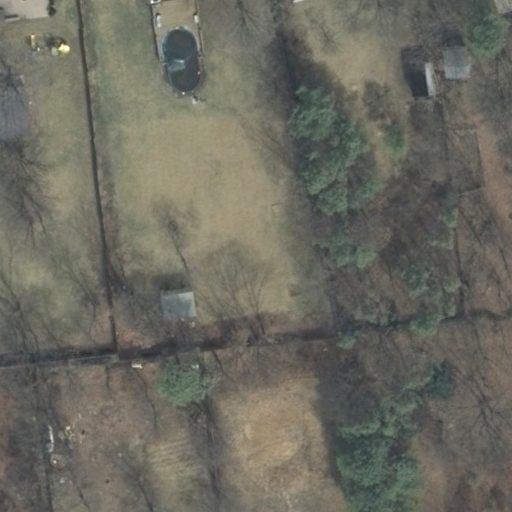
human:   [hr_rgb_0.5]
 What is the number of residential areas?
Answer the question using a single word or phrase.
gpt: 1

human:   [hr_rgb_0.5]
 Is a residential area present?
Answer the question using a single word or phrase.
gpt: yes

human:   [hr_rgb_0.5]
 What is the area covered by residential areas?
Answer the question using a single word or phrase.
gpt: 10611m2

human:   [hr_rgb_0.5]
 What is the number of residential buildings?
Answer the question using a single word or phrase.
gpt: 0

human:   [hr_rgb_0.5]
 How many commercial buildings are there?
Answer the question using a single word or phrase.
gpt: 0

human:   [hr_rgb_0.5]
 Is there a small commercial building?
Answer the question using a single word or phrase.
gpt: no

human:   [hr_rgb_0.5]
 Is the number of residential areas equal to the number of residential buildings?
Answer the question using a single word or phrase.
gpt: no

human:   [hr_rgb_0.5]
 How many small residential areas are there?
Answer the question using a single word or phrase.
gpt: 0

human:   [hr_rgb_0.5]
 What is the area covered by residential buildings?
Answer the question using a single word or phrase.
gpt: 0m2

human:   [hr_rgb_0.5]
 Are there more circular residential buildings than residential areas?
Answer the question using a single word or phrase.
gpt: no

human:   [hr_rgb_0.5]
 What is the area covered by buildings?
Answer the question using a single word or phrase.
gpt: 98m2

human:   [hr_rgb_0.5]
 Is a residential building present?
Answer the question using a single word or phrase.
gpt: no

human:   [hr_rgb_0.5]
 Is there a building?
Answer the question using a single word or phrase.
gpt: yes

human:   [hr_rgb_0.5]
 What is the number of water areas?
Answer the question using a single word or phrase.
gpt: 0

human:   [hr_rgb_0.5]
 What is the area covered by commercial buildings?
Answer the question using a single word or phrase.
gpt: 0m2

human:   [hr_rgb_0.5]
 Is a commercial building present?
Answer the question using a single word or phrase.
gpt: no

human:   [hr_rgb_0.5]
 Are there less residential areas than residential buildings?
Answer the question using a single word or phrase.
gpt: no

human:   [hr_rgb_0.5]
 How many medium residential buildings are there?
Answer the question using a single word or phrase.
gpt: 0

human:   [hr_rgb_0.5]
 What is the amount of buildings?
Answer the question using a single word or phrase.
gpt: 3

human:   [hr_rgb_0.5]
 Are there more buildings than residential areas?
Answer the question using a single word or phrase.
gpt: yes

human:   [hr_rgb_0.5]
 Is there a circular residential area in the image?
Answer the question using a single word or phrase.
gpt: no

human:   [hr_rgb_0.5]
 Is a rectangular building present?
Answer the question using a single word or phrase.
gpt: yes

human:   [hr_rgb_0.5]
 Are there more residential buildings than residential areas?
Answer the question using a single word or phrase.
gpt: no

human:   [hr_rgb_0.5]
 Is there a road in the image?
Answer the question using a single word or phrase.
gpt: no

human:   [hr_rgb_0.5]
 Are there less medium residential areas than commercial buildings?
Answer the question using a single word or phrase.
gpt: no

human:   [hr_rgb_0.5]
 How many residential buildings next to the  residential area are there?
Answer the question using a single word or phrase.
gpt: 0

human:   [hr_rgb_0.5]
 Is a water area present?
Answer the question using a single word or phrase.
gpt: no

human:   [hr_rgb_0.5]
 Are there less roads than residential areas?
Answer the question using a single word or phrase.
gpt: yes

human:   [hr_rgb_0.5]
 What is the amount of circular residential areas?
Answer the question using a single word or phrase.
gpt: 0

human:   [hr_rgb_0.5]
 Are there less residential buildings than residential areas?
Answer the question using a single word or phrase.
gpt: yes

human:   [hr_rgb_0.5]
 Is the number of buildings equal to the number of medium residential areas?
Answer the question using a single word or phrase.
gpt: no

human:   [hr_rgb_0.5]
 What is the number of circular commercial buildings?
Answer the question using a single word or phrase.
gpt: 0

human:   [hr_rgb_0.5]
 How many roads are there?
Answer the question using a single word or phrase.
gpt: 0

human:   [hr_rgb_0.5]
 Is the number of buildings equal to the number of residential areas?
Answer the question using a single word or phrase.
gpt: no

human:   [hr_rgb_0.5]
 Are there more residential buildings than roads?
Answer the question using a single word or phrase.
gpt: no

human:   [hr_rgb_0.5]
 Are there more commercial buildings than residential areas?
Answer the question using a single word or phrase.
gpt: no

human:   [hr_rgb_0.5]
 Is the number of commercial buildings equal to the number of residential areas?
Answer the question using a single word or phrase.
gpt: no

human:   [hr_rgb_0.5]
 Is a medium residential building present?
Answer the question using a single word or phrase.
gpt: no

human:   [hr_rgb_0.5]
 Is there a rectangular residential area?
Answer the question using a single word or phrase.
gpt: yes

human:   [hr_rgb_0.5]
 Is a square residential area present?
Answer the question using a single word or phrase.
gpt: no

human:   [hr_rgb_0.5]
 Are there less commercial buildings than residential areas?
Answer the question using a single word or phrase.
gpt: yes

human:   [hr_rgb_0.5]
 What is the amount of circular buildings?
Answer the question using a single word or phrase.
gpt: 0

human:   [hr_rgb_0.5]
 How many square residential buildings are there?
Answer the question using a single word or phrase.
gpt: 0

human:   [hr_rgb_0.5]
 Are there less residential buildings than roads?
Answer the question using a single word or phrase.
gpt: no

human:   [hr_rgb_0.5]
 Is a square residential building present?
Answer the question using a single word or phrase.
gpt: no

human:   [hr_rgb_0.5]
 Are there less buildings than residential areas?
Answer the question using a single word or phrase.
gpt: no

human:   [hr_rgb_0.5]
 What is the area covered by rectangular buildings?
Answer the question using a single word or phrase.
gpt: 98m2

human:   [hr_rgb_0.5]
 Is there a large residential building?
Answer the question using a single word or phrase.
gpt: no

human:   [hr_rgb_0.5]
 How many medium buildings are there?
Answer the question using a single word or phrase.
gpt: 0

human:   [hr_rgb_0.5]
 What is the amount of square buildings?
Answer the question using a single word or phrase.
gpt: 0

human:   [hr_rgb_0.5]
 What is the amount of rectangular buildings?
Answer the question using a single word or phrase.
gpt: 3

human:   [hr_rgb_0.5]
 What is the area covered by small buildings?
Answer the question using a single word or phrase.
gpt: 98m2

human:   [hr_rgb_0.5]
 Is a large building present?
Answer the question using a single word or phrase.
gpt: no

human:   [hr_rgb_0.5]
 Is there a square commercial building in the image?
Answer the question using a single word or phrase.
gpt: no

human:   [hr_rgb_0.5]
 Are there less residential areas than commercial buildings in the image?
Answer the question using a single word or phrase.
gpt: no

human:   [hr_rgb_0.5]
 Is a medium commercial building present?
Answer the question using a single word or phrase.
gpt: no

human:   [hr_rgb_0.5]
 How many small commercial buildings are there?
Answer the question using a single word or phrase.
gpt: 0

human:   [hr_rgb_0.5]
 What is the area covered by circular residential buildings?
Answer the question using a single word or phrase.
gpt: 0m2

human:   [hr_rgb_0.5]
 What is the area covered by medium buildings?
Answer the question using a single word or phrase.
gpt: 0m2

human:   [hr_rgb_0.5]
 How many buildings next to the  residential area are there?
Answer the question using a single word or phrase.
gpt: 3

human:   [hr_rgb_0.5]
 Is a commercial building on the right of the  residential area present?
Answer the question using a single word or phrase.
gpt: no

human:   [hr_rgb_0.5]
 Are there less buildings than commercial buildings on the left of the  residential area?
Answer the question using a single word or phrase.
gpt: no

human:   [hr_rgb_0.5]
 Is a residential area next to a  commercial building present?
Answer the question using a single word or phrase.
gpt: no

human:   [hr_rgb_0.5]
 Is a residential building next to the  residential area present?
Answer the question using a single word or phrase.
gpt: no